Question: I have a 4 different executable program, you can consider that those are empty rectangle same sized windows, and i want to run those exes in one qt qml window.

a,b,c,d are different executables that fixed same size, and x is a windows that written in qt5.11/qml quick2, how can i do that in qt/qml project, any ideas?
I am trying with window container but no progress. The exe is writing its window id to a text and i am reading from that text.
'''
int main(int argc, char *argv[])
{
QApplication app(argc, argv);
QtQuick2ApplicationViewer viewer;
viewer.addImportPath(QLatin1String("modules"));
viewer.setOrientation(QtQuick2ApplicationViewer::ScreenOrientationAuto);
viewer.setMainQmlFile(QLatin1String("qrc:///main.qml"));
viewer.showExpanded();
QProcess ps;
ps.start("sudo ./exe 1");
sleep(10);
ifstream myfile;
myfile.open("winid.txt");
WId id ; myfile >> id;
cout<<"WId ? "<<id<<endl;
myfile.close();
//WId id = (WId)FindWindow(NULL, L"PMON");
QWindow *container = QWindow::fromWinId(id);
container->setFlags(Qt::FramelessWindowHint);
QWidget *program_start = QWidget::createWindowContainer(container);
program_start->setWindowTitle("Fero");
QVBoxLayout *manageWindows = new QVBoxLayout(program_start);
//manageWindows->addWidget(program_start);
//manageWindows->setGeometry(QRect(0,0,1400,800));
program_start->setLayout(manageWindows);
program_start->show();
return app.exec();
}
'''
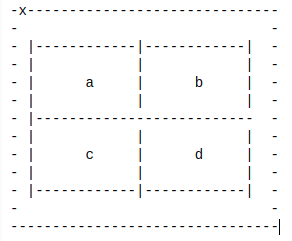
Answer: After long research i could have managed to run an executable in a qt app this is how i did: if your program has a window every windows
has an id and you could use that, first of all i am running my outsource executable (4 spearate process but same exe for example)and they are writing their win id to a file, after that exe's write finished, my main window program reading that wid's and creating qt container with that wid's (wid has some features like x and y axis ) when qt container created everty process goes inside that qt container and now you have some sparate processes running inside one splited window.
<URL>
'''
int main(int argc, char *argv[]){
QApplication app(argc, argv);
QtQuick2ApplicationViewer viewer;
viewer.addImportPath(QLatin1String("modules"));
viewer.setOrientation(QtQuick2ApplicationViewer::ScreenOrientationAuto);
viewer.setMainQmlFile(QLatin1String("qrc:///main.qml"));
viewer.showExpanded();
QProcess ps;
ps.start("sudo ./exe 1");
sleep(10);
ifstream myfile;
myfile.open("winid.txt");
WId id ; myfile >> id;
cout<<"WId ? "<<id<<endl;
myfile.close();
QTableWidget* grids ;
'''
CreateContainer createContainerOBJ;
grids->setCellWidget(i+(i+1),j,createContainerOBJ.createContainer(id[i*tableCol+j]));//createConteiner is a func has two line below
//createContainer func content
//QWindow *container = QWindow::fromWinId(id);
//program_start = QWidget::createWindowContainer(container);
'''
//manageWindows->addWidget(program_start);
//manageWindows->setGeometry(QRect(0,0,1400,800));
program_start->setLayout(manageWindows);
program_start->show();
return app.exec();}
'''